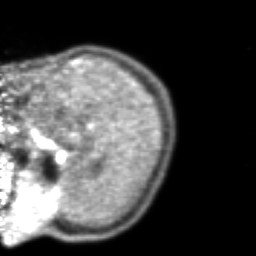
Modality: PET
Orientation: sagittal
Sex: female
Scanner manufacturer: ge